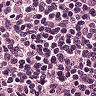
Metastatic tissue present: no